Aerial crown-view tile of a tropical tree (Barro Colorado Island, Panama), acquired 20250414:
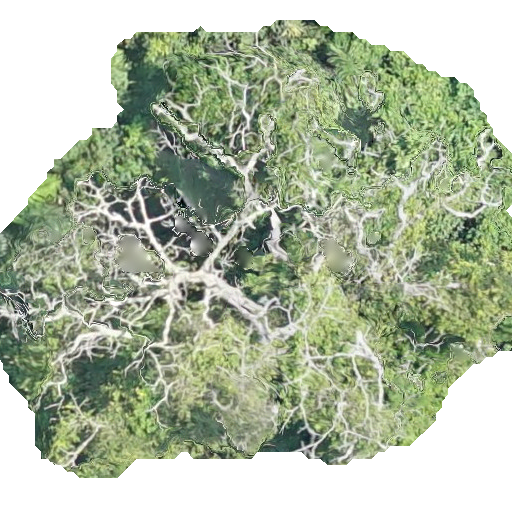
Species: Pseudobombax septenatum
GBIF accepted scientific name: Pseudobombax septenatum
Crown area: 279.687 m²